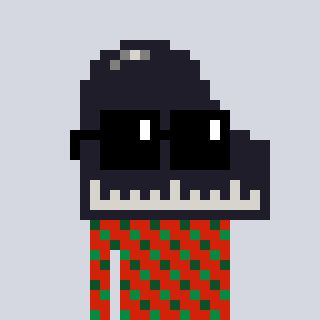
a pixel art character with square black sunglasses, a piano-shaped head and a red-colored body on a cool background